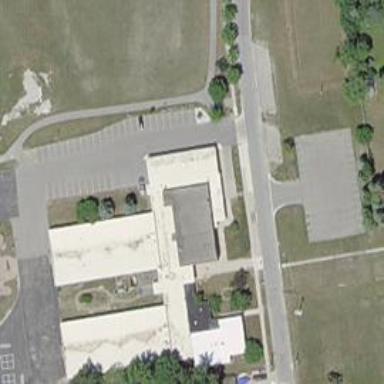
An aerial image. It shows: School.